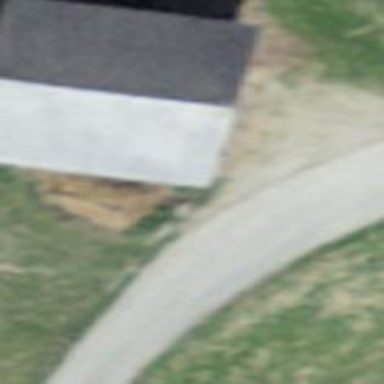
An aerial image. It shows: Rural barn.